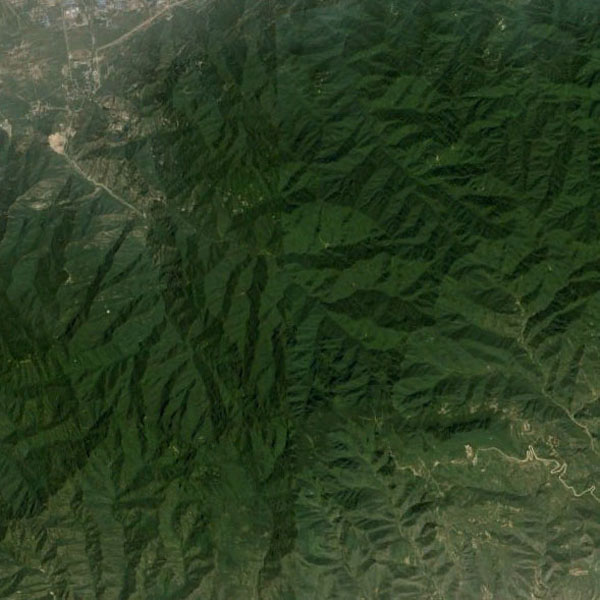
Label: Mountain